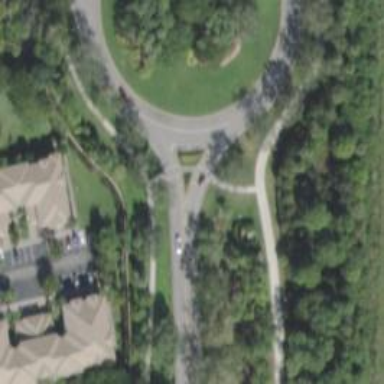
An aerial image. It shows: Roundabout at tertiary road junction.